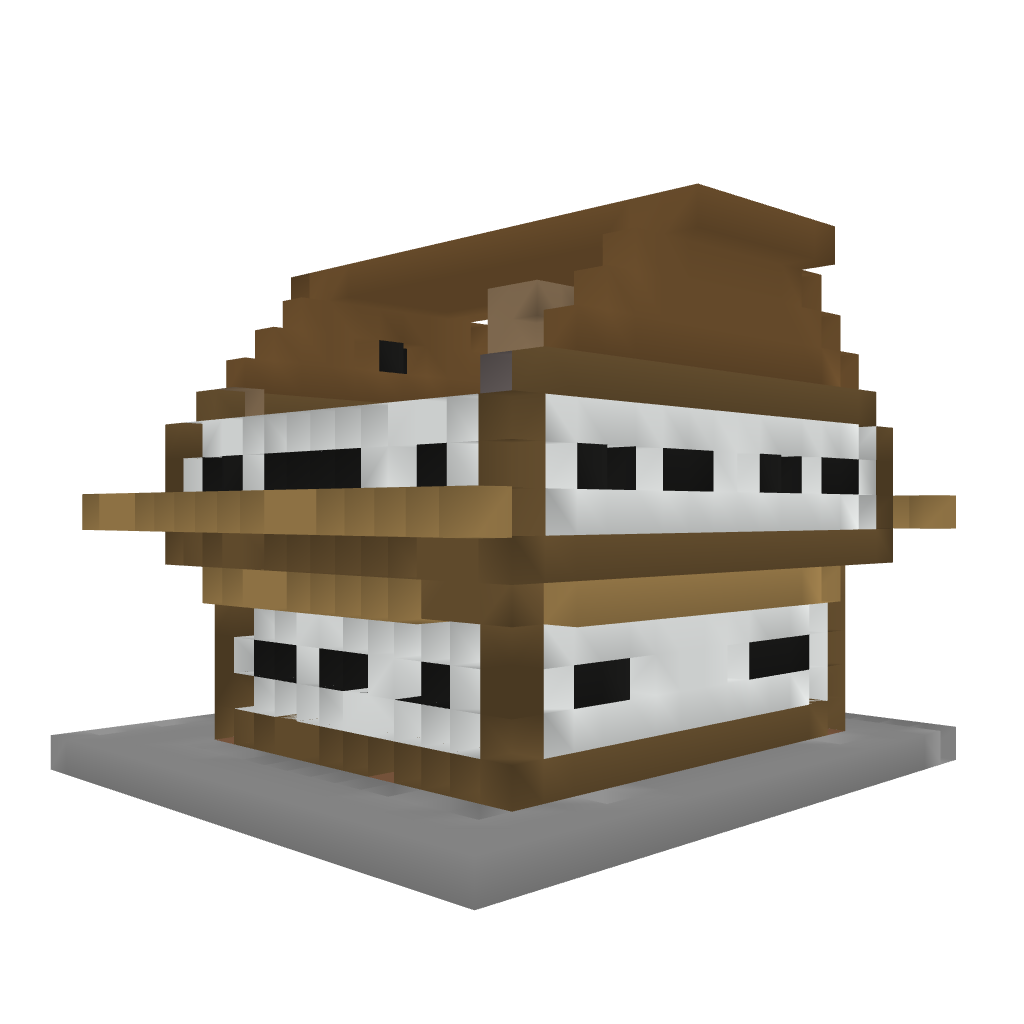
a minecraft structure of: medieval house